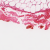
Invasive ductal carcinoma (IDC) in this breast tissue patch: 0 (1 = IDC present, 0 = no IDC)